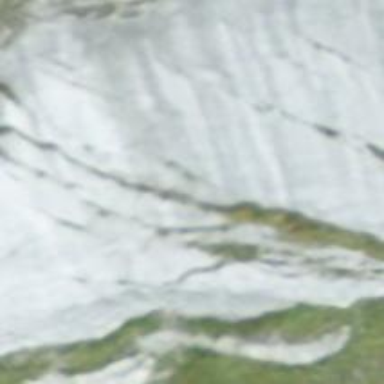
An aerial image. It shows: Cliff in nature.